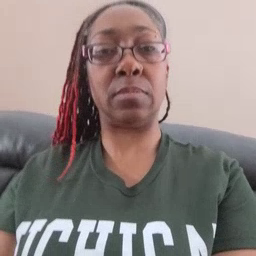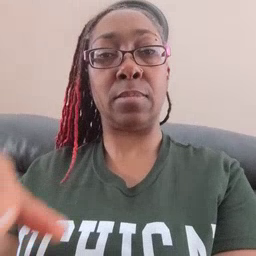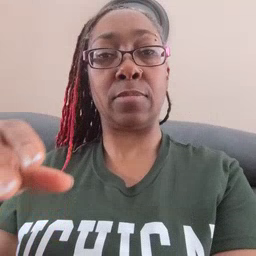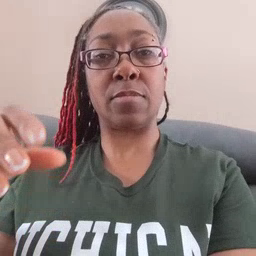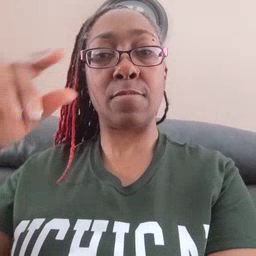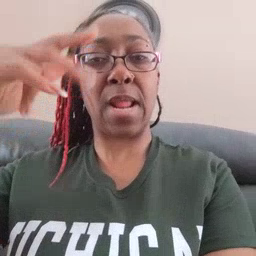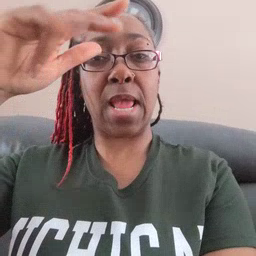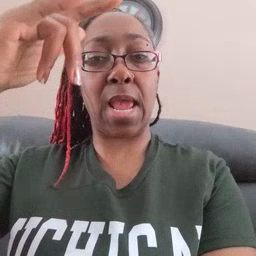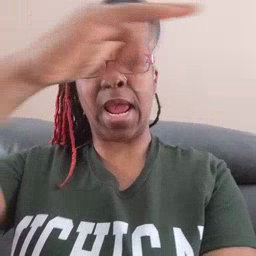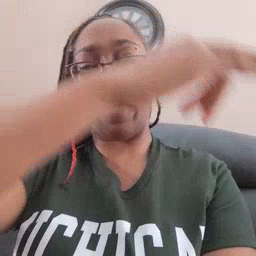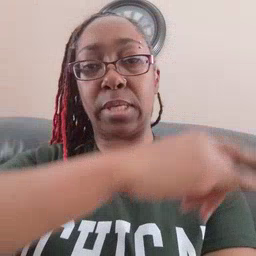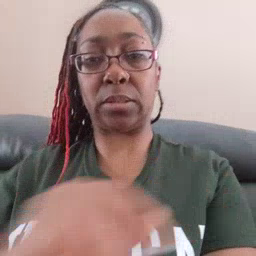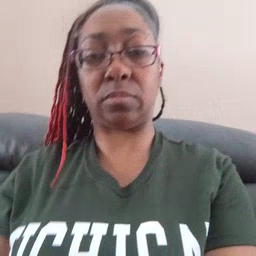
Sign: airplane